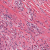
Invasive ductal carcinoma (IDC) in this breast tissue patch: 0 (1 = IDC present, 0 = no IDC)